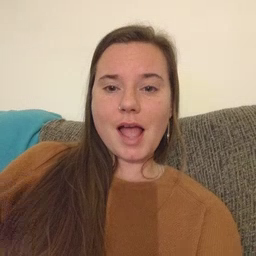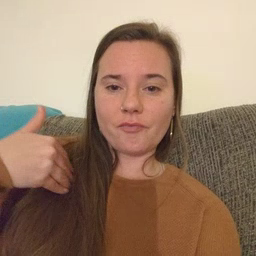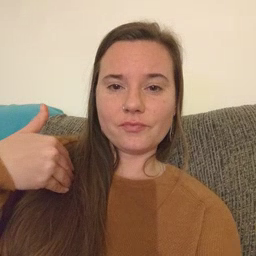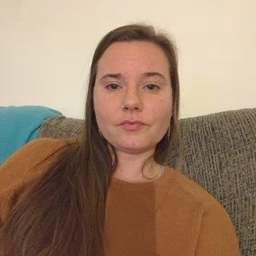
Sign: have